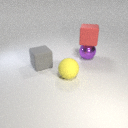
large purple metal sphere behind large gray rubber cube